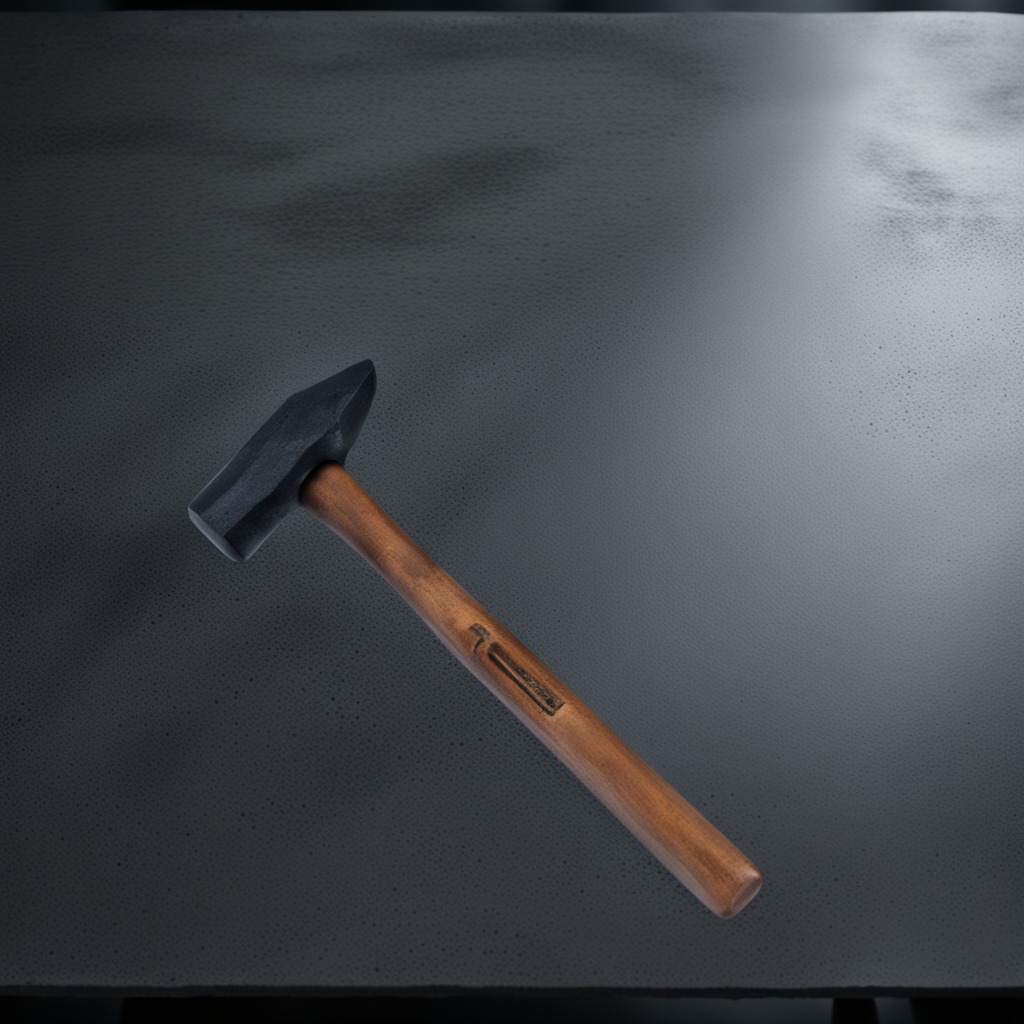
A hammer is lying on a clean granite table inside a workshop at night dim ambient light soft shadows worn but